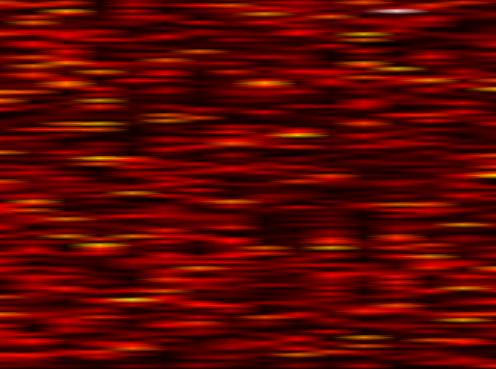
Label: OFDM